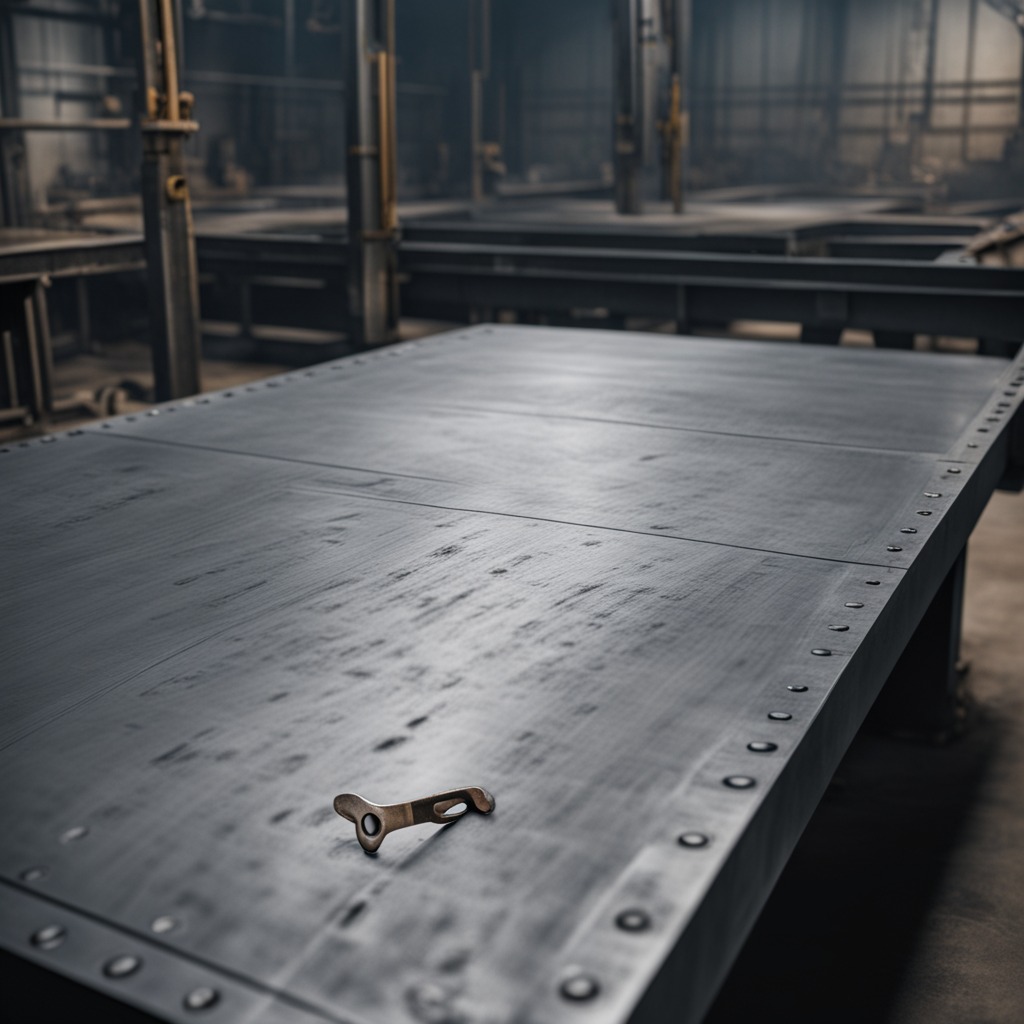
An wrench is lying on the cold steel table in a mining workshop.